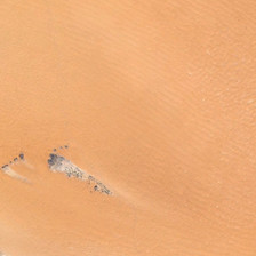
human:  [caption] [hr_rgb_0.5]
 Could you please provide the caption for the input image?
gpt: There's a bare land in the desert.

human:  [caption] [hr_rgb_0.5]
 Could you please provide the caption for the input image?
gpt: Desert has a bare land.

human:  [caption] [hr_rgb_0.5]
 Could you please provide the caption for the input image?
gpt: There is a wasteland in the desert.

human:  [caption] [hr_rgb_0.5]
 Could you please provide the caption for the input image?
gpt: There's a NUA Earth in the desert.

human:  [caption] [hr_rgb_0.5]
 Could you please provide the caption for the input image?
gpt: There is a wasteland in the desert.